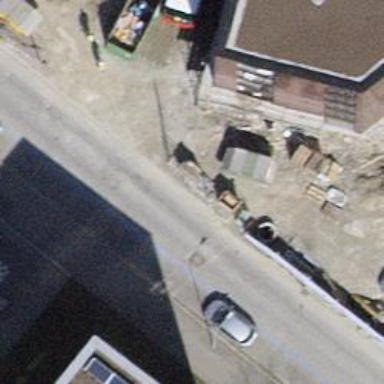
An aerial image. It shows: Bollard.